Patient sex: M
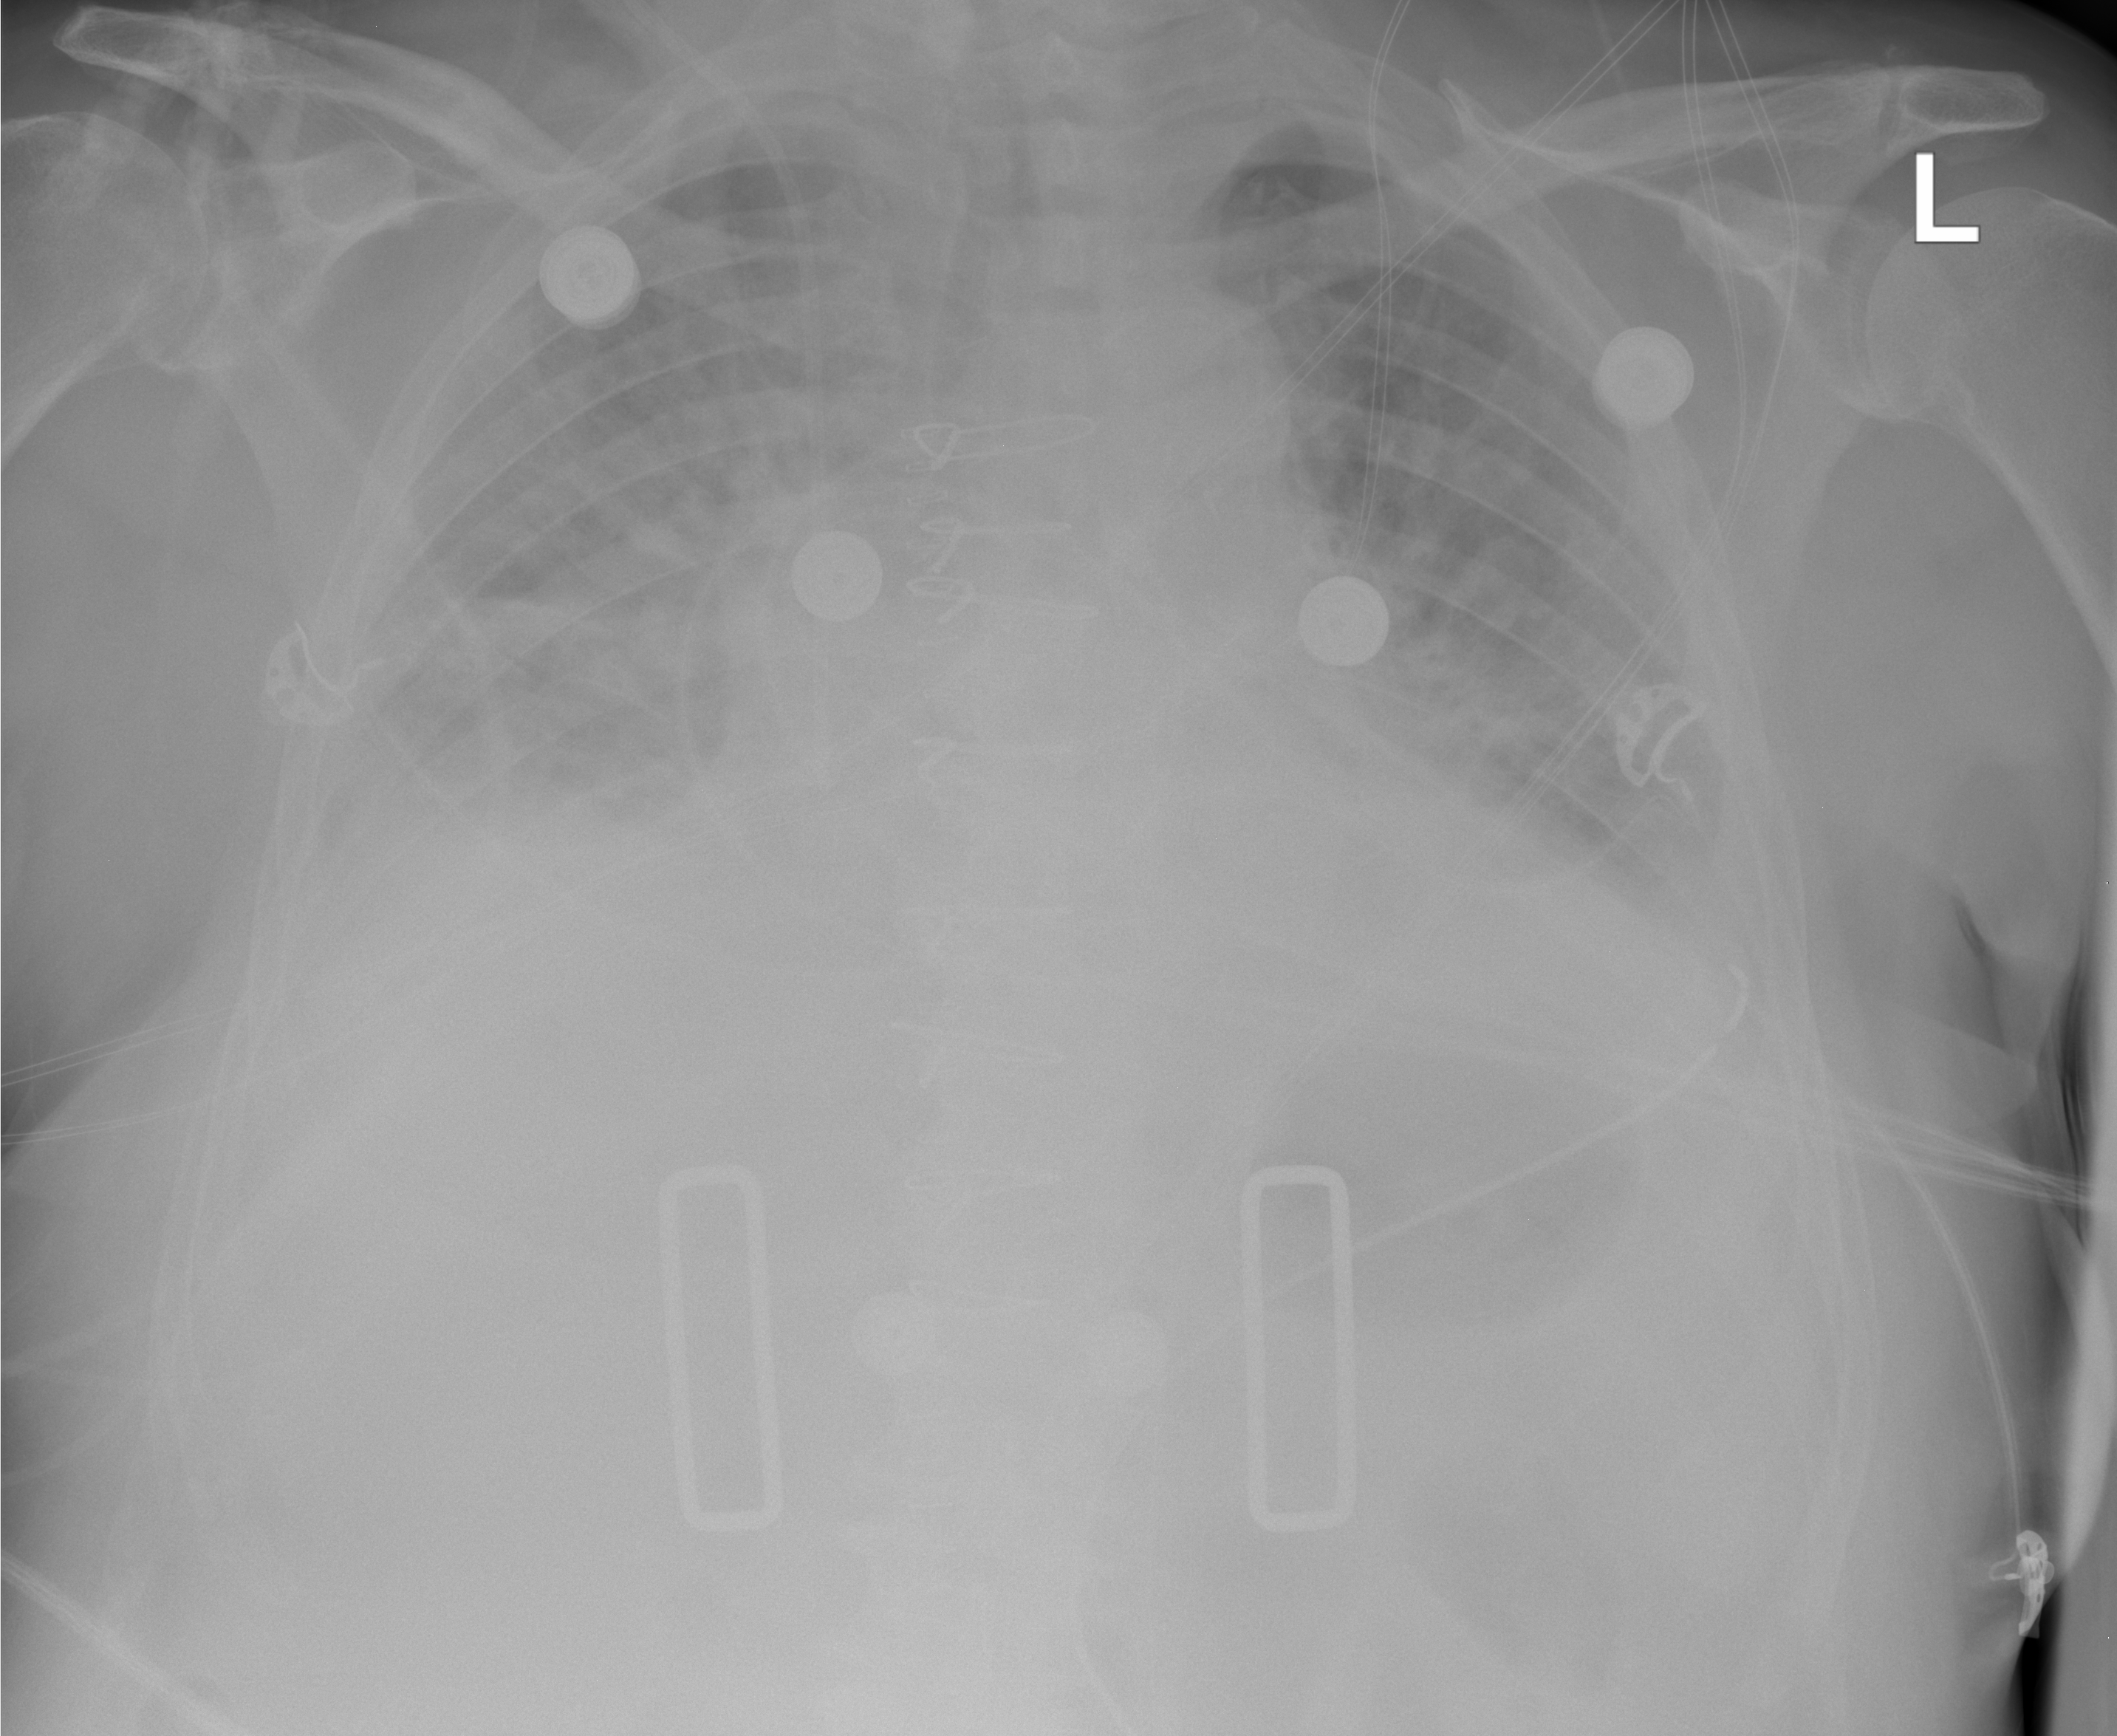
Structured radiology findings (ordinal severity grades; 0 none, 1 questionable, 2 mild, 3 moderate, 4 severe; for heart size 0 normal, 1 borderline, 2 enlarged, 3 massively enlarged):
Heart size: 2
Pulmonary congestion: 3
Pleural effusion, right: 3
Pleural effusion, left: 3
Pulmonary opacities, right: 1
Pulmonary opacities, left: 0
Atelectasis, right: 2
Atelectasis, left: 2